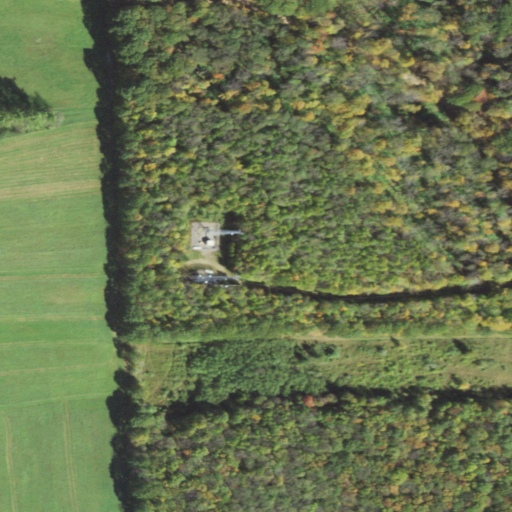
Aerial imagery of mountain in Pennsylvania named Crandal Hill containing deciduous forest, pasture, mixed forest, and open development